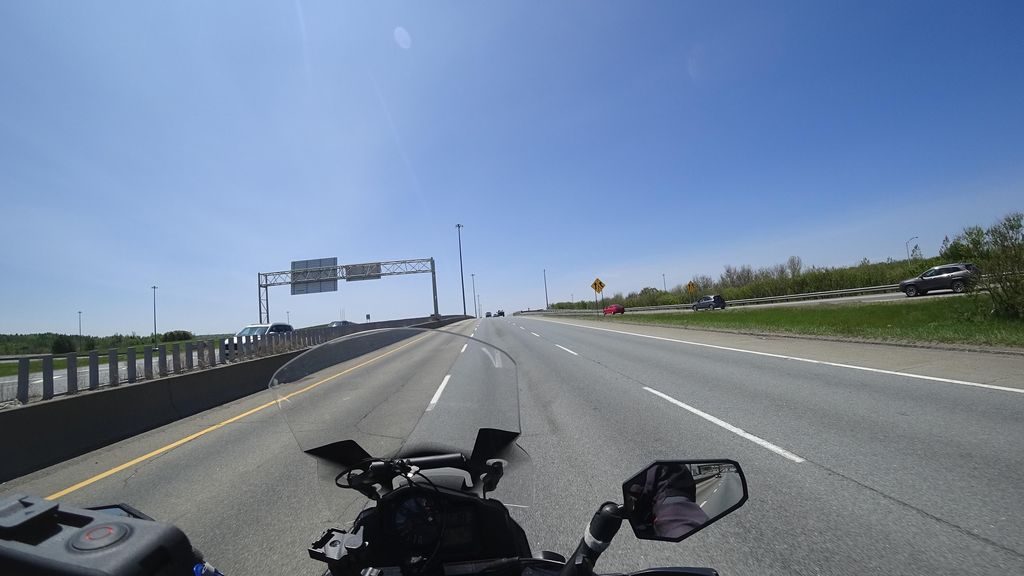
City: quebec_city